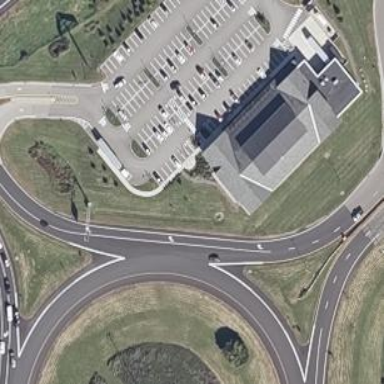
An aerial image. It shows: Retail building.